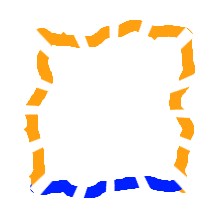
Shape: square